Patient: sex F, age 57
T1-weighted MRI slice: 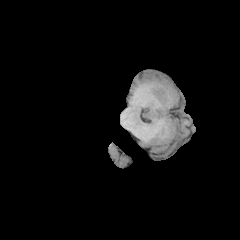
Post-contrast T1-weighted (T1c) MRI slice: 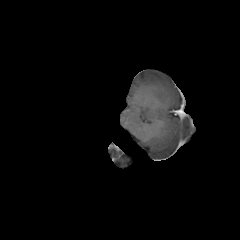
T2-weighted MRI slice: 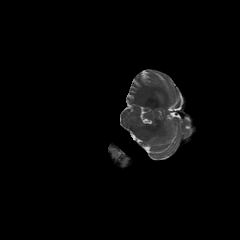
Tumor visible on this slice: no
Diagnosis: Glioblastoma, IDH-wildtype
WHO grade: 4